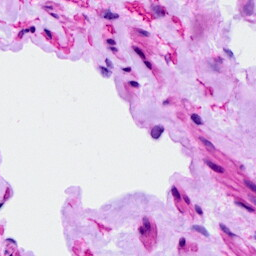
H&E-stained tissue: Ovarian